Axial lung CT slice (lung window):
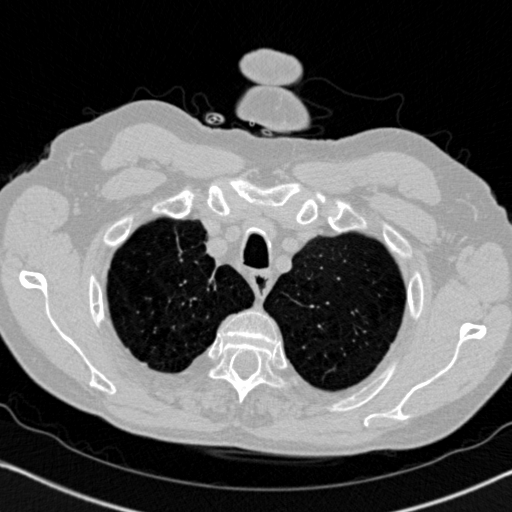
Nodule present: no